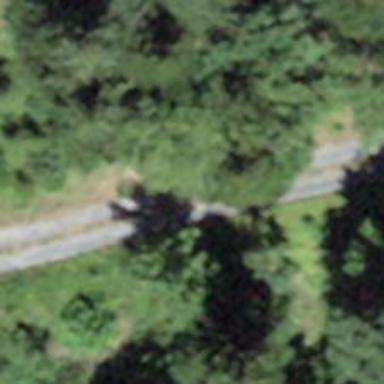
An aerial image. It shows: Track with grade1 tracktype.